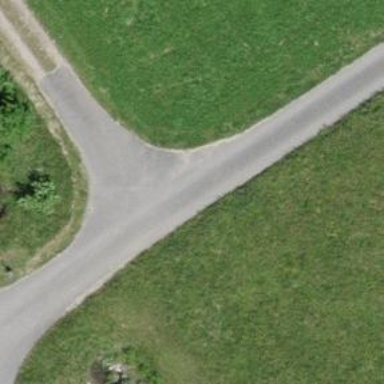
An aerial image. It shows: Unclassified road with asphalt surface.